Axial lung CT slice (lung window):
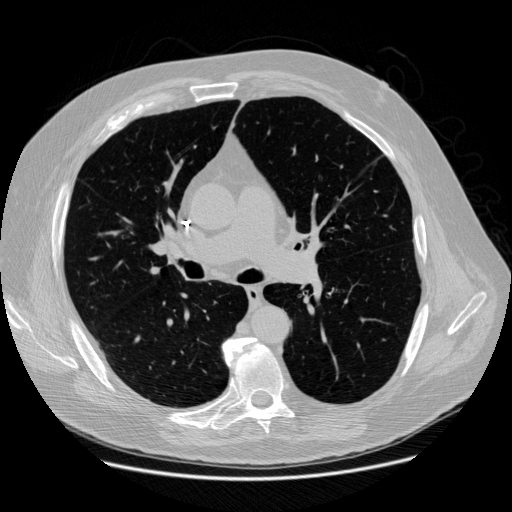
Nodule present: no